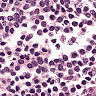
Metastatic tissue present: no